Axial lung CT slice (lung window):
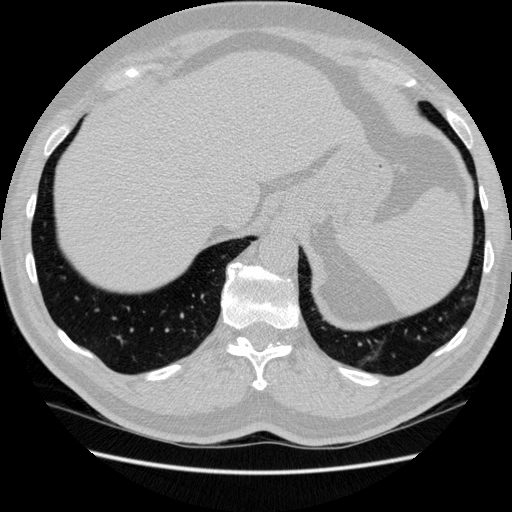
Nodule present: no